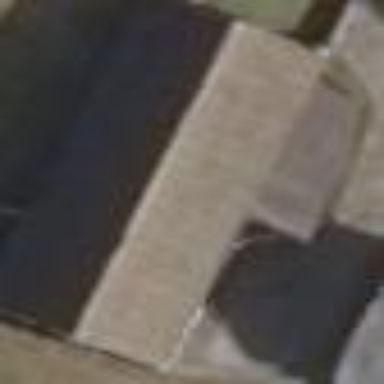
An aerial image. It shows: Gabled roof on farm auxiliary building.